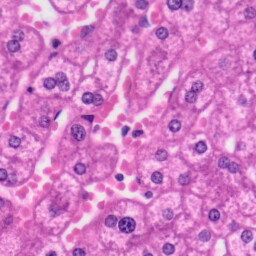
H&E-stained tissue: Liver